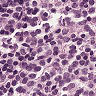
Metastatic tissue present: no